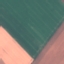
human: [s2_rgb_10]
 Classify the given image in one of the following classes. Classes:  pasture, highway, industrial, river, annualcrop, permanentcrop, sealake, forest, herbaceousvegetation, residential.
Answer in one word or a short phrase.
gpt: AnnualCrop